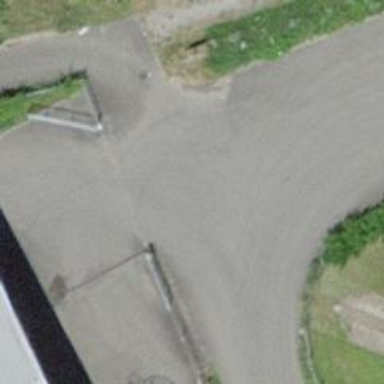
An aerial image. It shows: Paved footway.